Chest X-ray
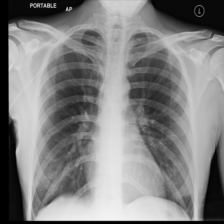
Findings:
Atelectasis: negative
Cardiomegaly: negative
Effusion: negative
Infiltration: negative
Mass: negative
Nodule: negative
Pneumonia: negative
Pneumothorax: negative
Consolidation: negative
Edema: negative
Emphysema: negative
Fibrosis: negative
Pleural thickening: negative
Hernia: negative